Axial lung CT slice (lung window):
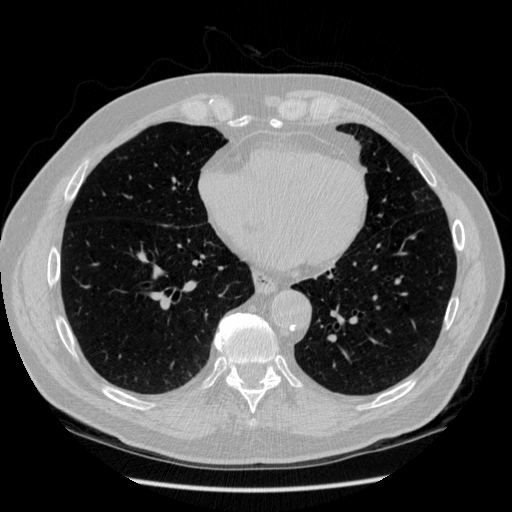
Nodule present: no